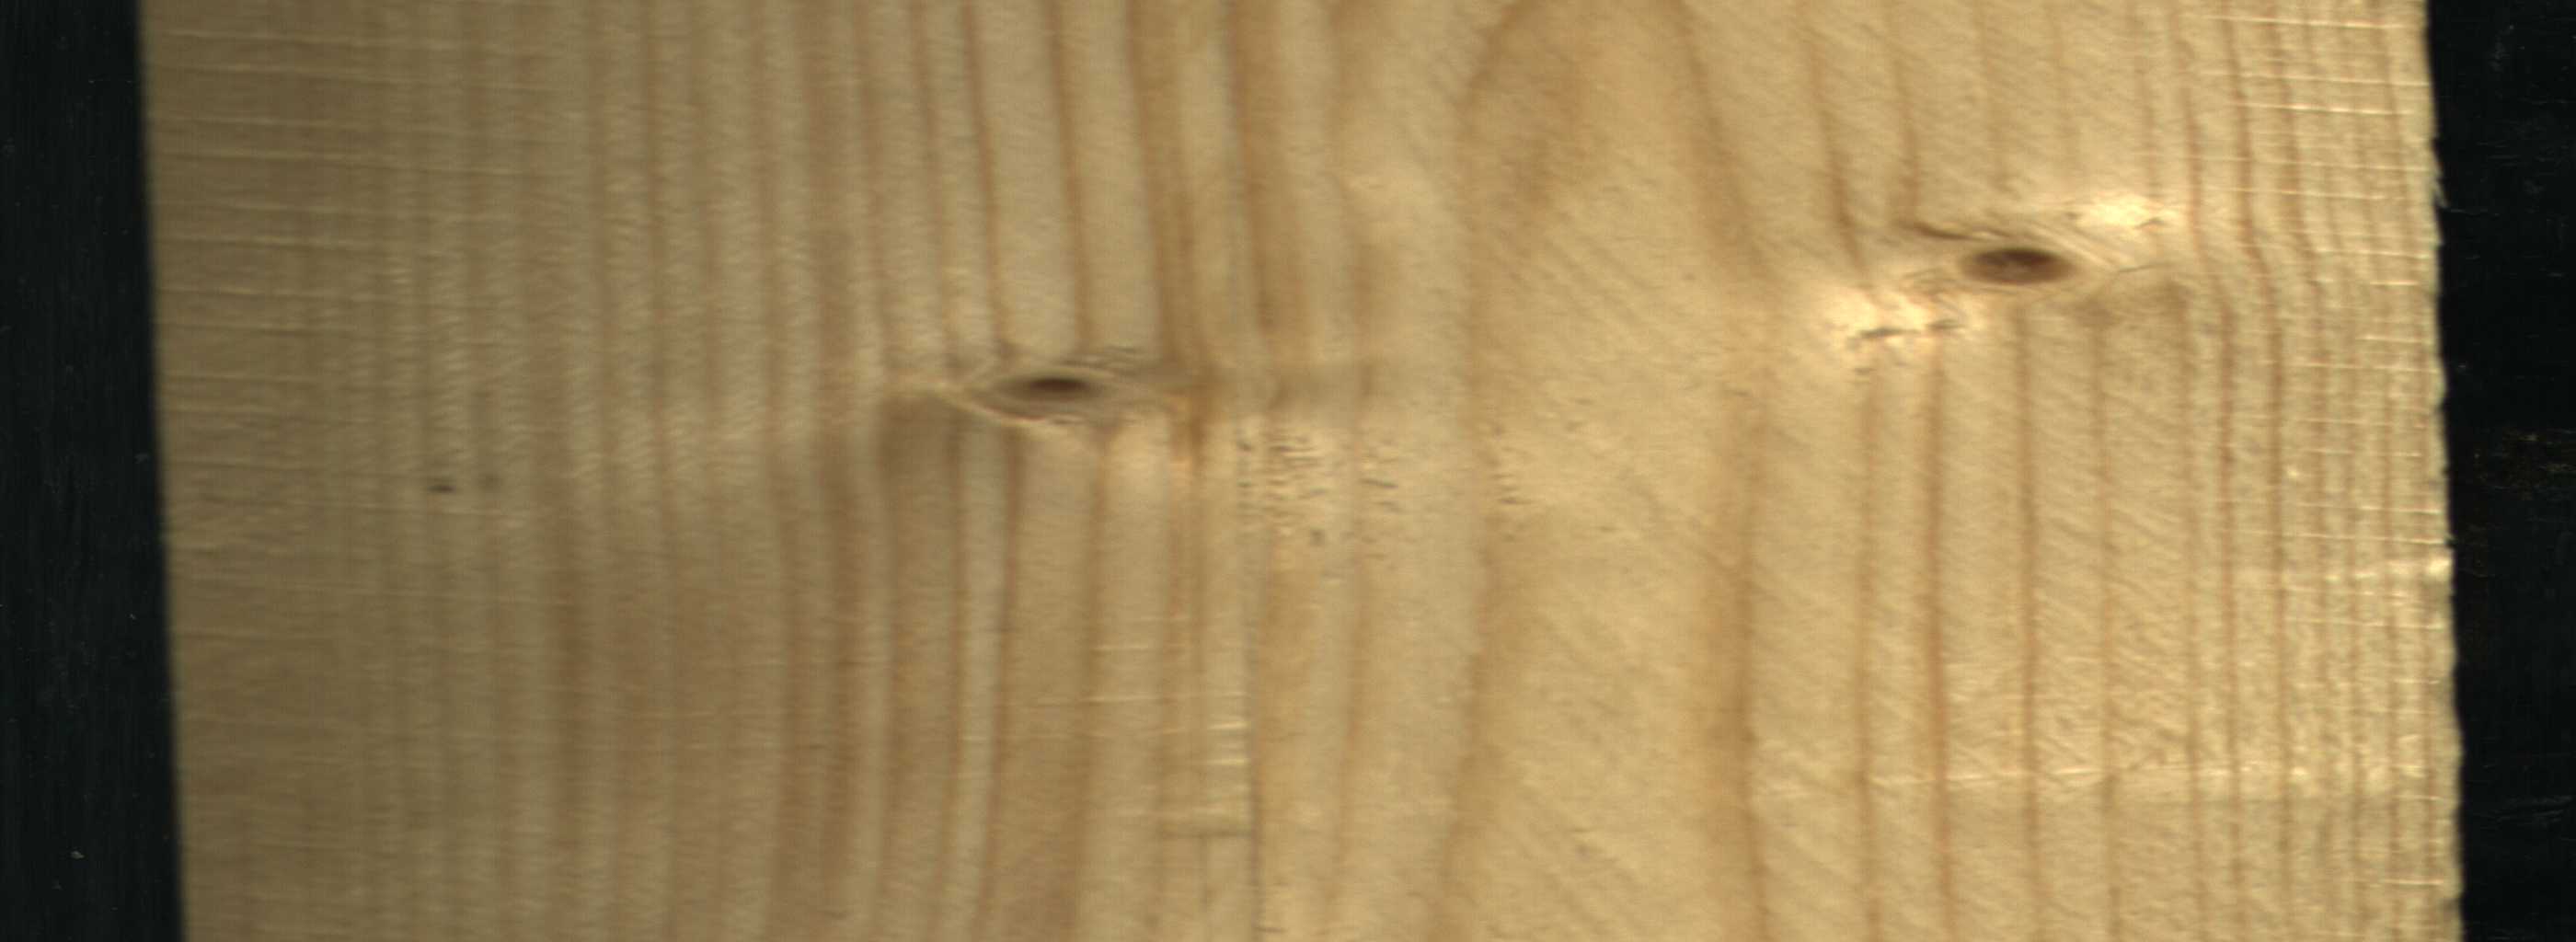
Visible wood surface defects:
Live_Knot
Live_Knot